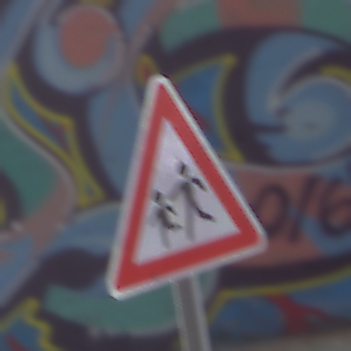
Verkehrszeichen: KinderRechts
Umgebung: Roofed, Special
Tageszeit: Midday
Wetter: Overcast
Licht: Natural
Jahreszeit: NotSpecified
Kontrast: MediumContrast